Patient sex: M
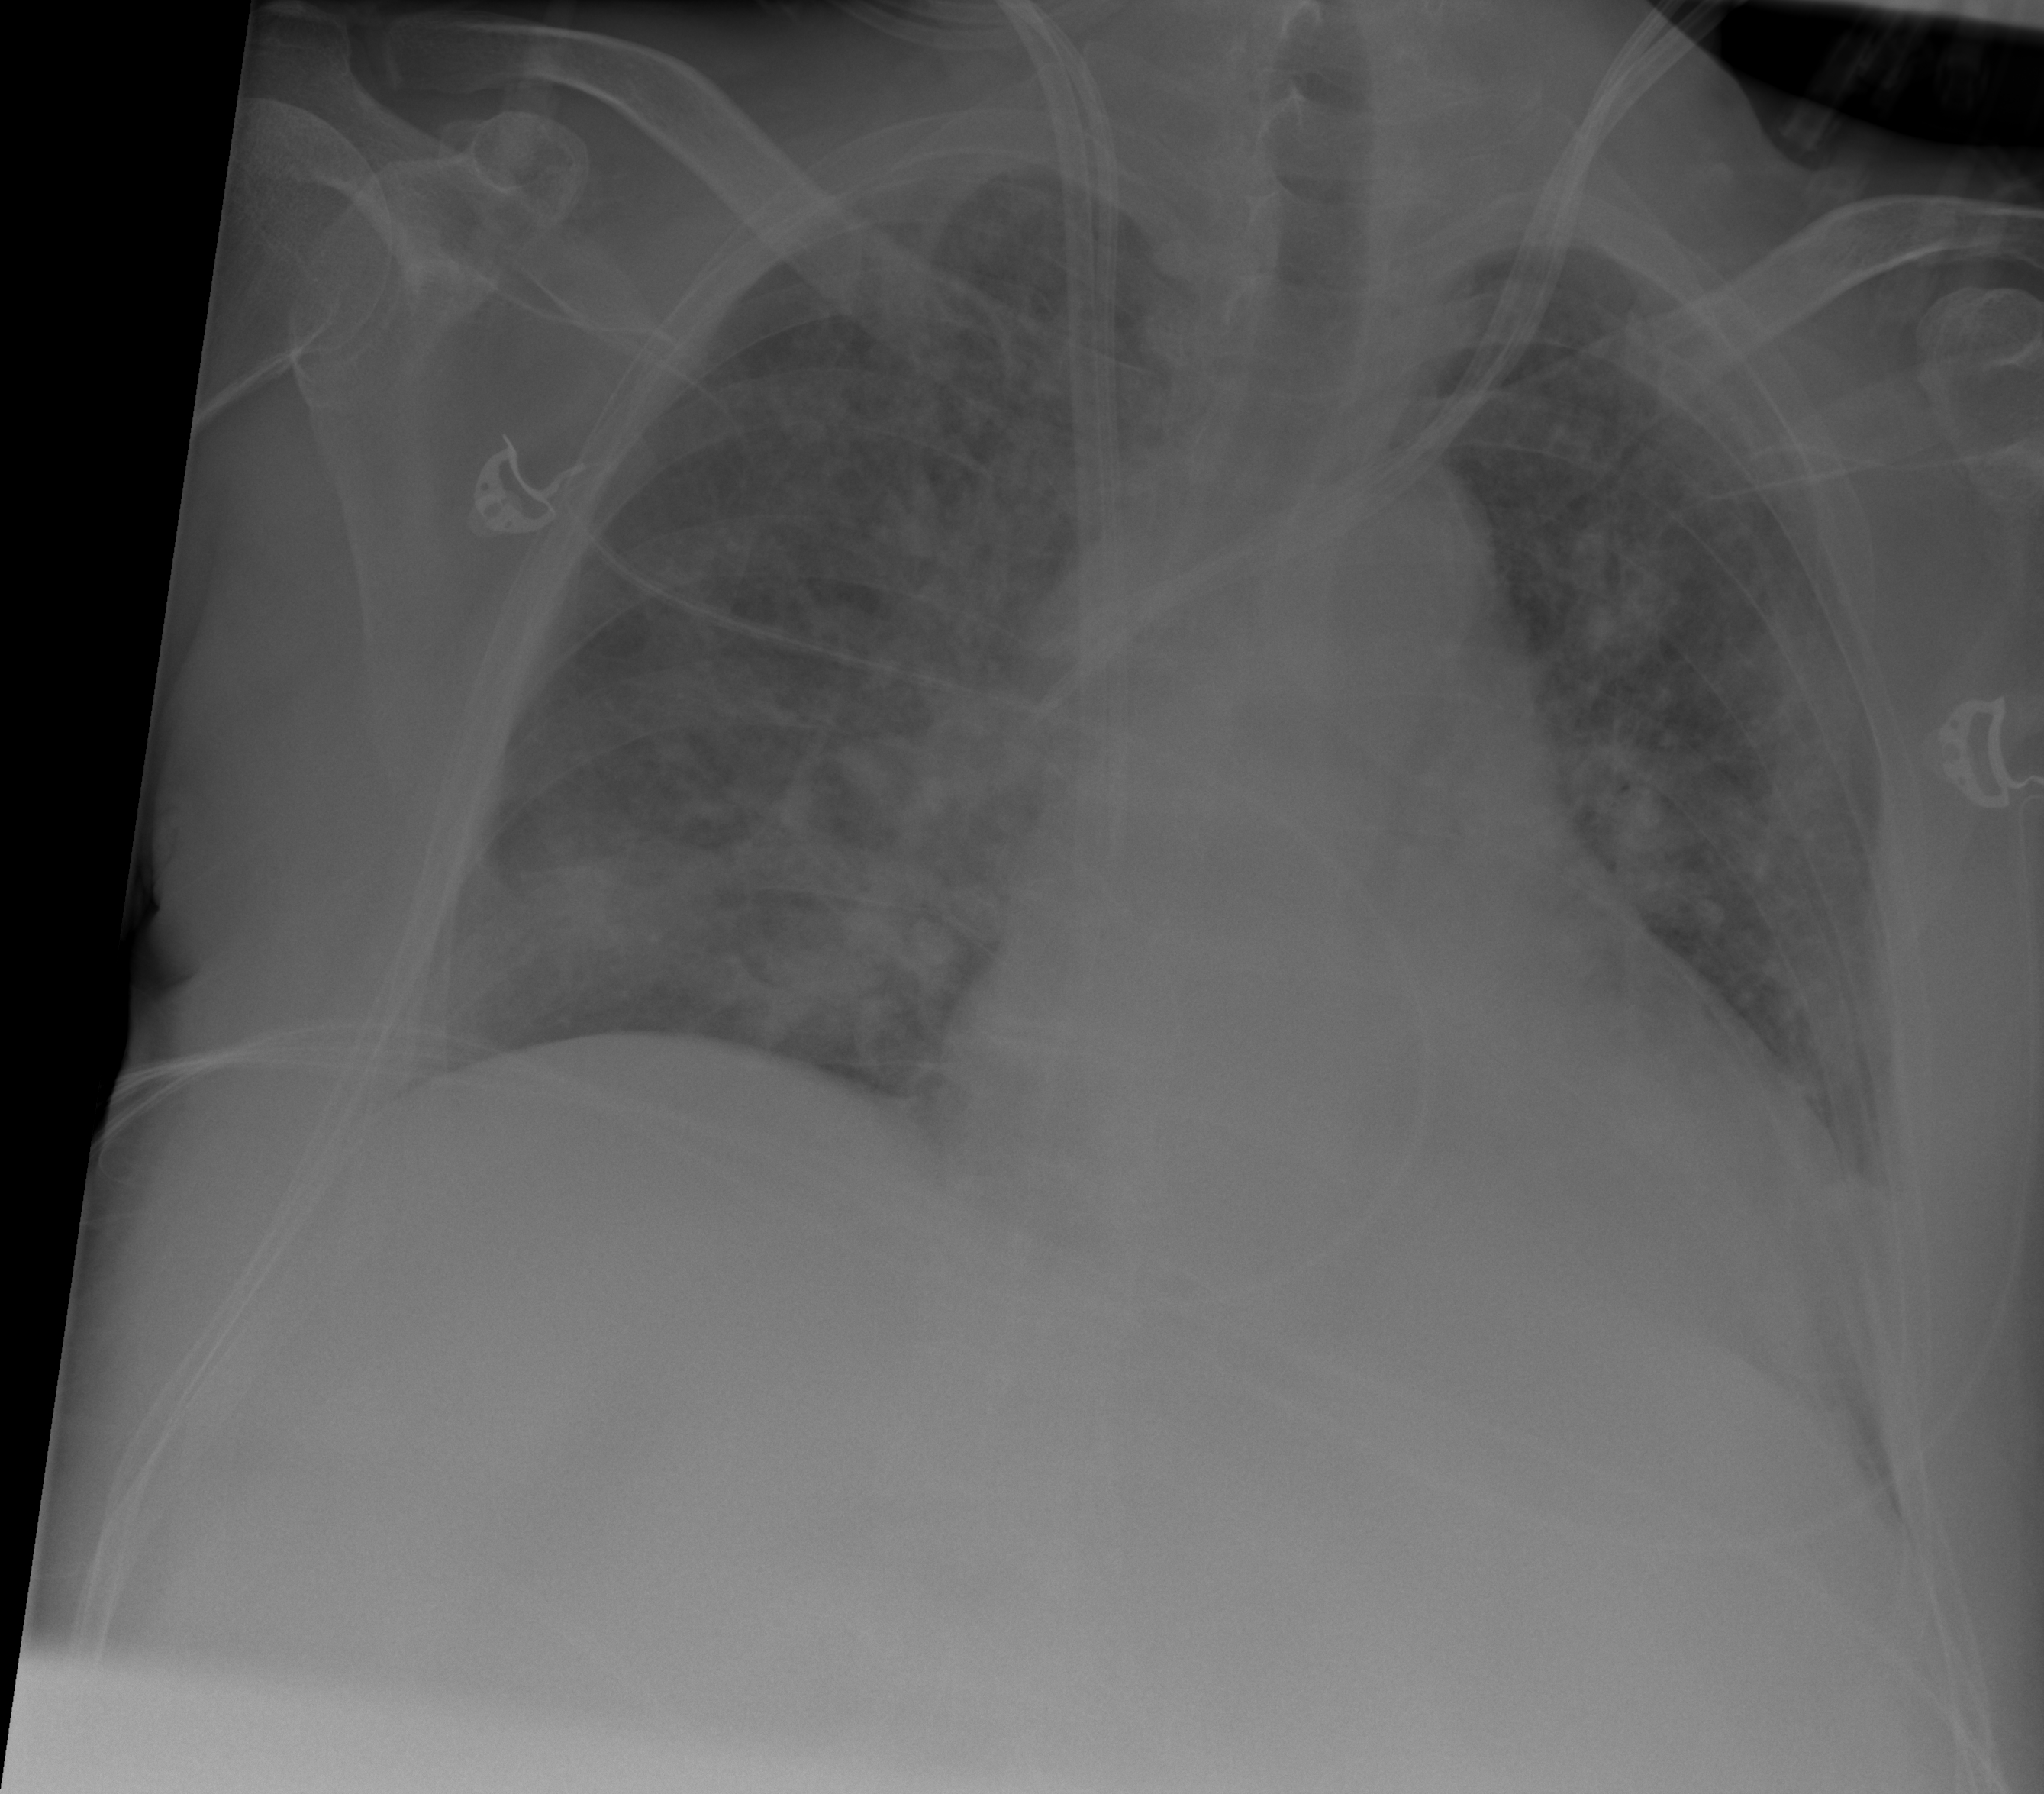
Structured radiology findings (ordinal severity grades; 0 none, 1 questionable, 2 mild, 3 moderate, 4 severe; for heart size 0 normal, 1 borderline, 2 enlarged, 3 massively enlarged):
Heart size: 2
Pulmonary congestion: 2
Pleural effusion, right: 0
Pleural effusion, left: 0
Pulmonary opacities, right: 3
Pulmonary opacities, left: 3
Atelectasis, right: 3
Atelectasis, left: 3